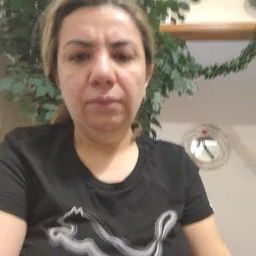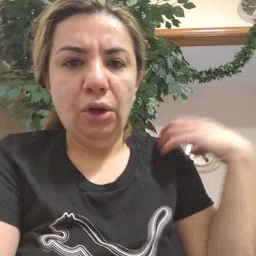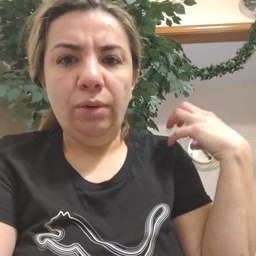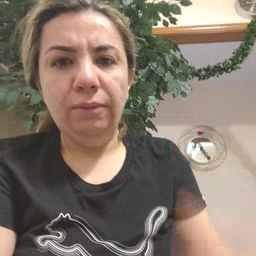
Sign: outside